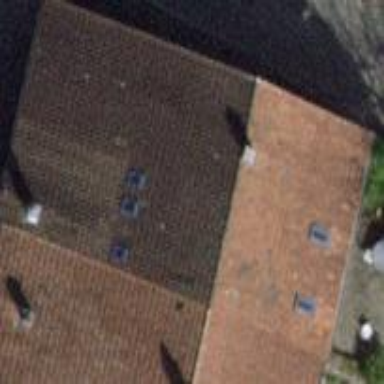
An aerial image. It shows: Terrace building.